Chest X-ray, AP view. Patient: 40 years old, sex M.
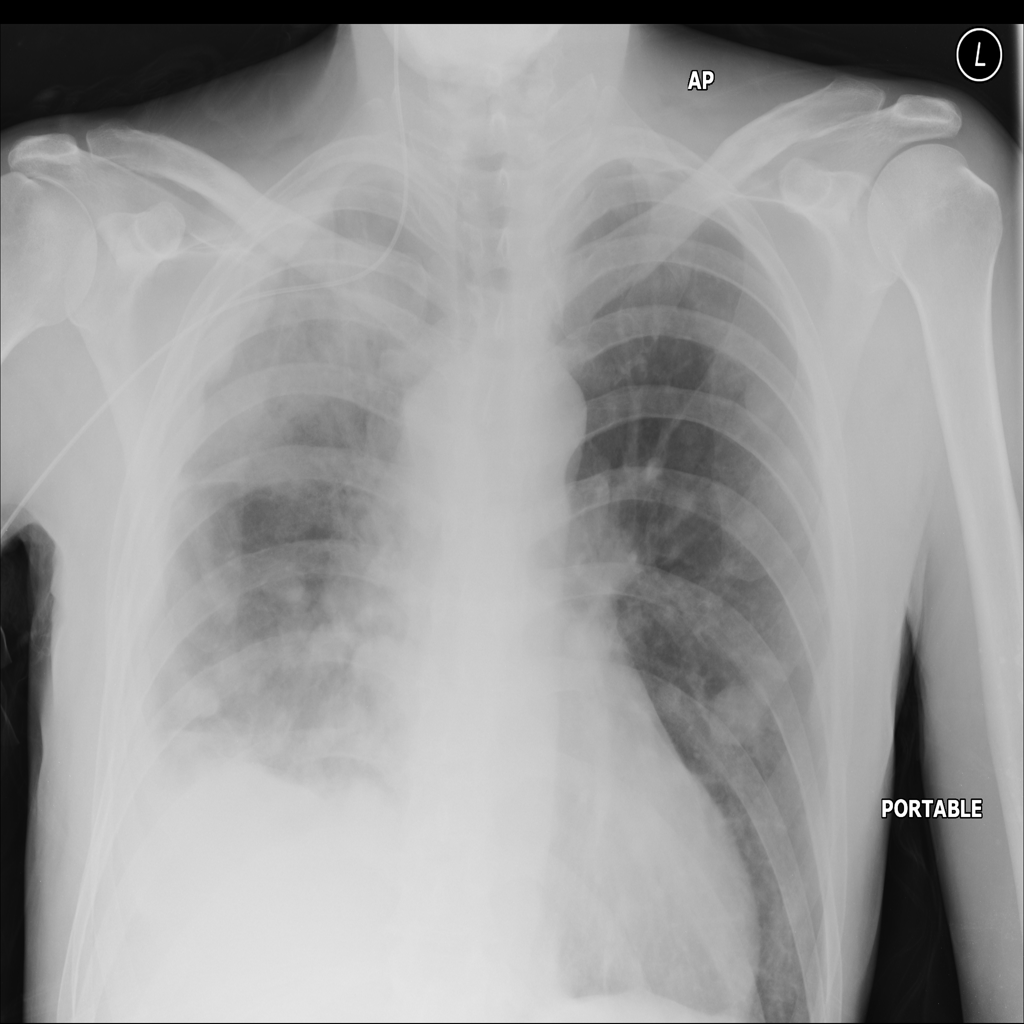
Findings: Mass, Pleural_Thickening